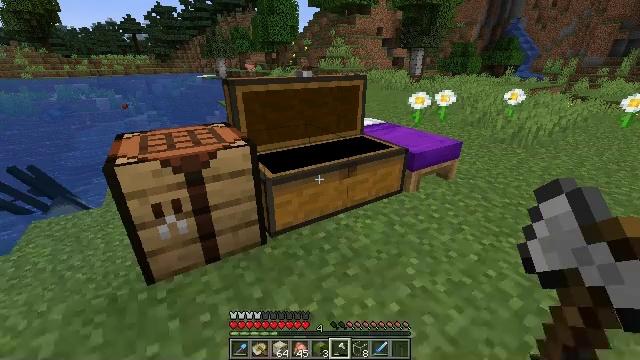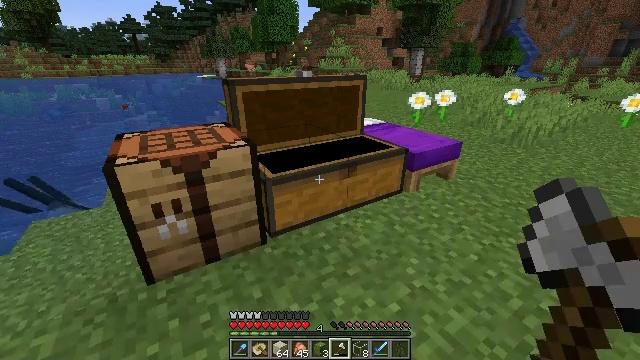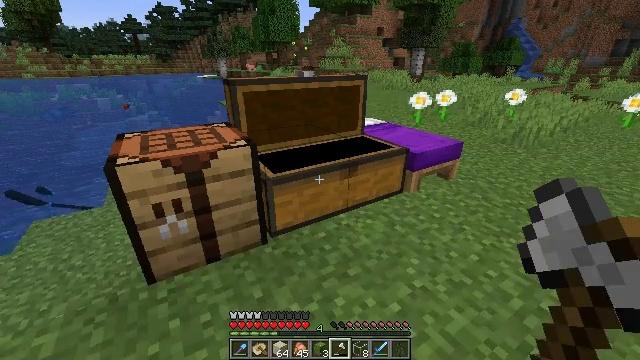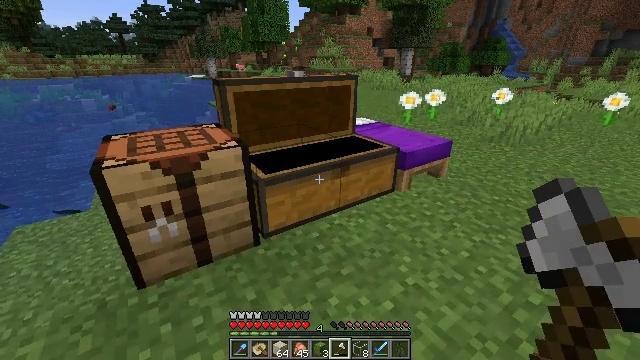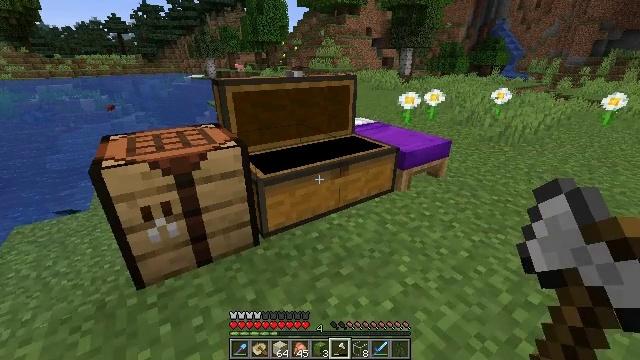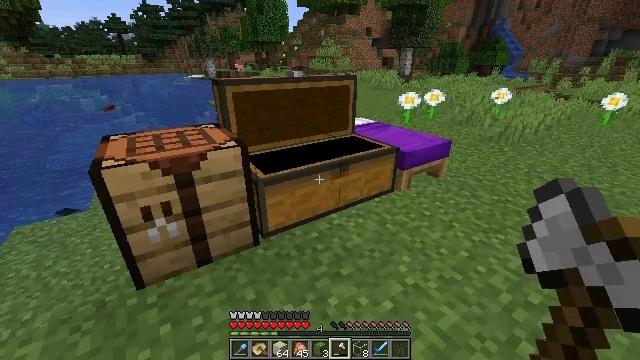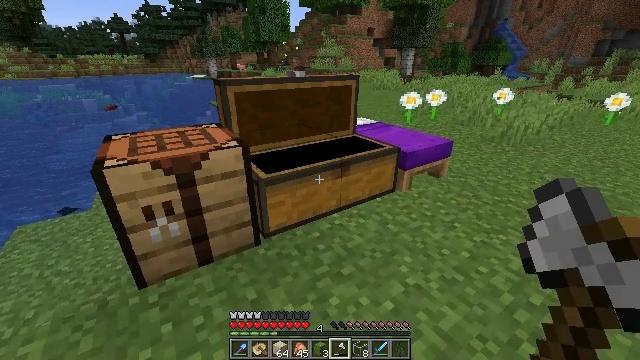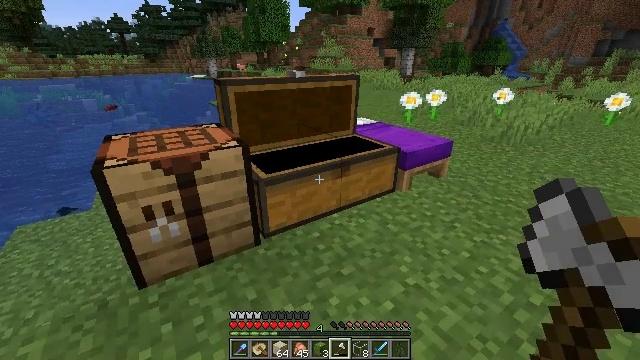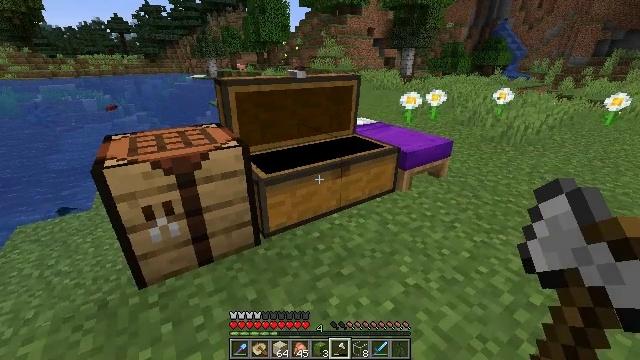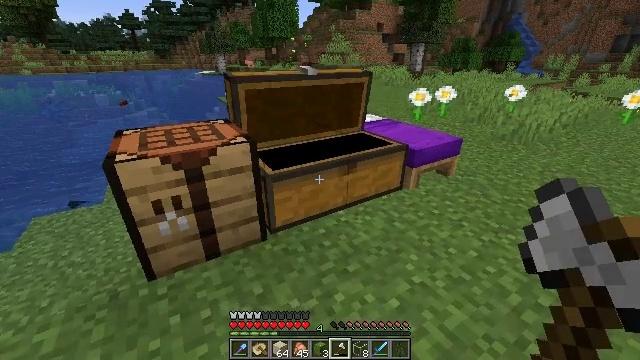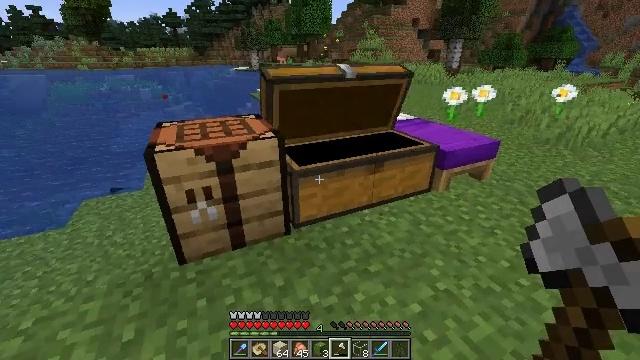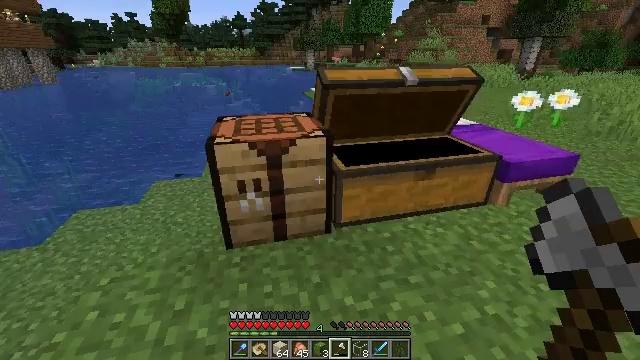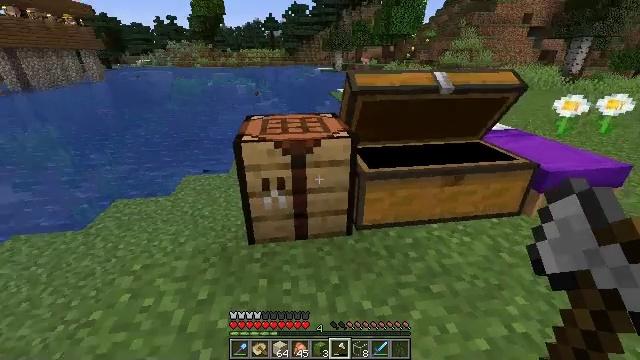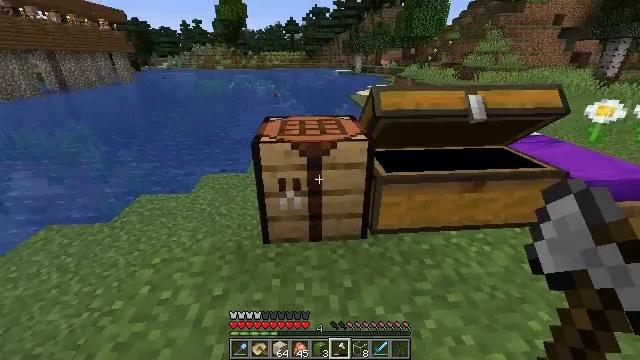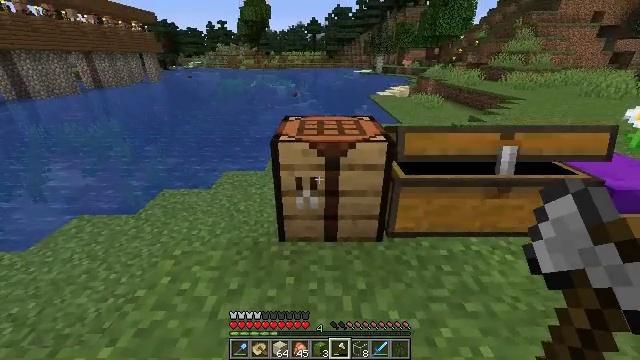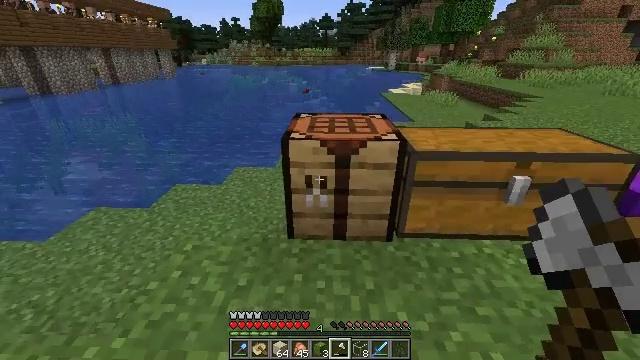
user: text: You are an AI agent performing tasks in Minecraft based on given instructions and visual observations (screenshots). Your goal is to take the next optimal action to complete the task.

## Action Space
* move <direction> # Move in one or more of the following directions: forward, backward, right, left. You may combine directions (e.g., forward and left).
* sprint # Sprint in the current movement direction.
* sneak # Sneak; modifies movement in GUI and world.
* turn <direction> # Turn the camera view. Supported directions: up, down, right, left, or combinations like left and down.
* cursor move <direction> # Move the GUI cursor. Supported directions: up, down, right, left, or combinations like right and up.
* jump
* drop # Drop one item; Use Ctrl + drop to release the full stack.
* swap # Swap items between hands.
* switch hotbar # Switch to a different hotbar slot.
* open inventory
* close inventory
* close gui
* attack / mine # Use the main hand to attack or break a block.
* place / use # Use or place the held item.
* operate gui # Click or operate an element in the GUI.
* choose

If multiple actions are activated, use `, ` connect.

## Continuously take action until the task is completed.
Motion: motion action
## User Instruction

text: Get a spruce sign by crafting it.
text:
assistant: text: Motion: close gui
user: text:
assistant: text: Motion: no_op
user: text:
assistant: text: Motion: turn right
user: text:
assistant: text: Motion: no_op
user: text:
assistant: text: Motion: no_op
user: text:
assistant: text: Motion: no_op
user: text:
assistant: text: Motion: no_op
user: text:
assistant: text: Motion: no_op
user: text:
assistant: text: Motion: turn left
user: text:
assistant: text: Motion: turn left
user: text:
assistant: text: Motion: turn left
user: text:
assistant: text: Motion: turn left
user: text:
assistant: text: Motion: turn left
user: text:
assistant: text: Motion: turn left
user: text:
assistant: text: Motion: move forward, turn left
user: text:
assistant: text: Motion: move forward
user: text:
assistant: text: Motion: no_op
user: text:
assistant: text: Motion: use / place
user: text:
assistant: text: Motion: use / place
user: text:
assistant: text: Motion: use / place
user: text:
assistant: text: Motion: no_op
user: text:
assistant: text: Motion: no_op
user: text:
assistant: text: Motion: open gui
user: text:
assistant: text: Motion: no_op
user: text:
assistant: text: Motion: no_op
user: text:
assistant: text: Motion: no_op
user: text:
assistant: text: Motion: cursor move right
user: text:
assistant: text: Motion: cursor move right
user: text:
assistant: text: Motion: cursor move right
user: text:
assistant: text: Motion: cursor move right